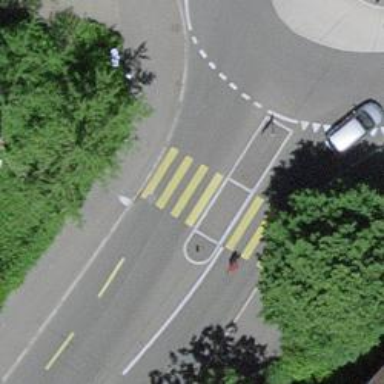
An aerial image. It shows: Uncontrolled road crossing with pedestrian island.